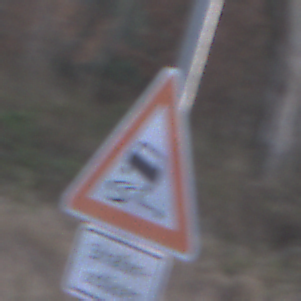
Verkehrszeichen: SchleuderOderRutschgefahr
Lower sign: HinweiseAufGefahrenDurchVerbaleAngabe3
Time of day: MorningAfternoon
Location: Outdoor (Nature)
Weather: PartlyCloudy
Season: NotSpecified
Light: Natural